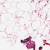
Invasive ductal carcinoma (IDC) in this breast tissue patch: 0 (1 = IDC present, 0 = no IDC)